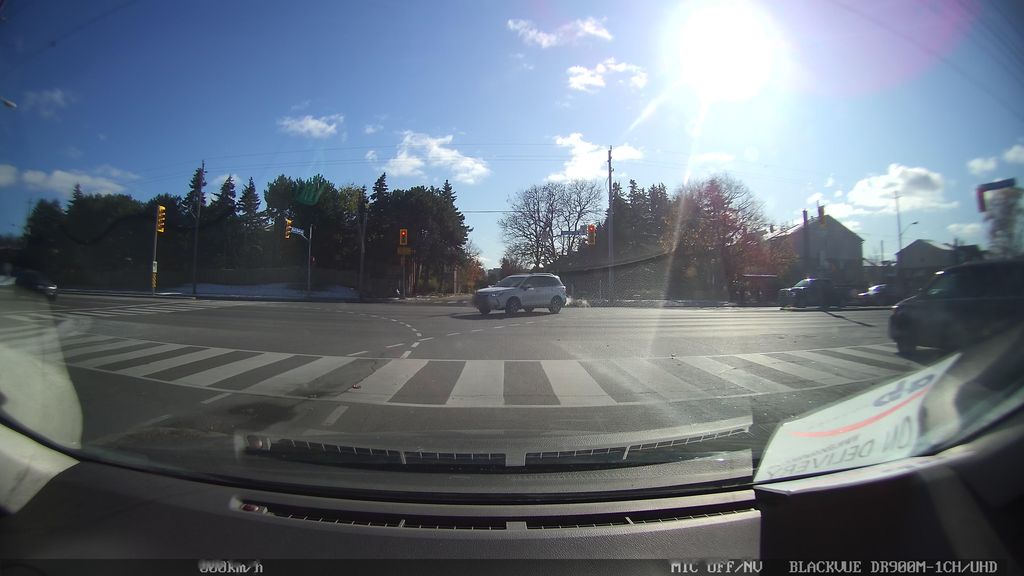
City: toronto